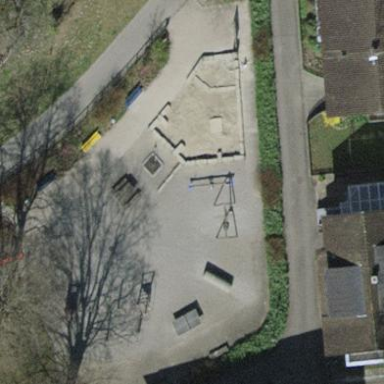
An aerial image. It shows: Playground area for leisure land.